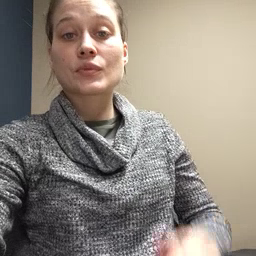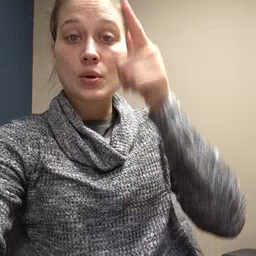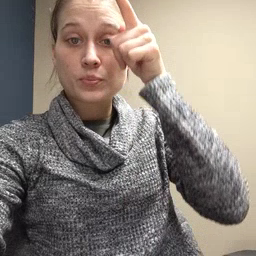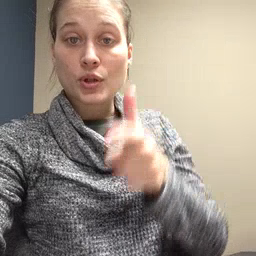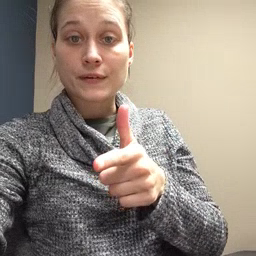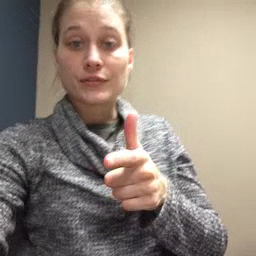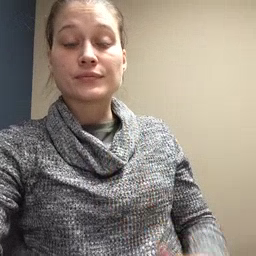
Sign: brother